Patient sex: F
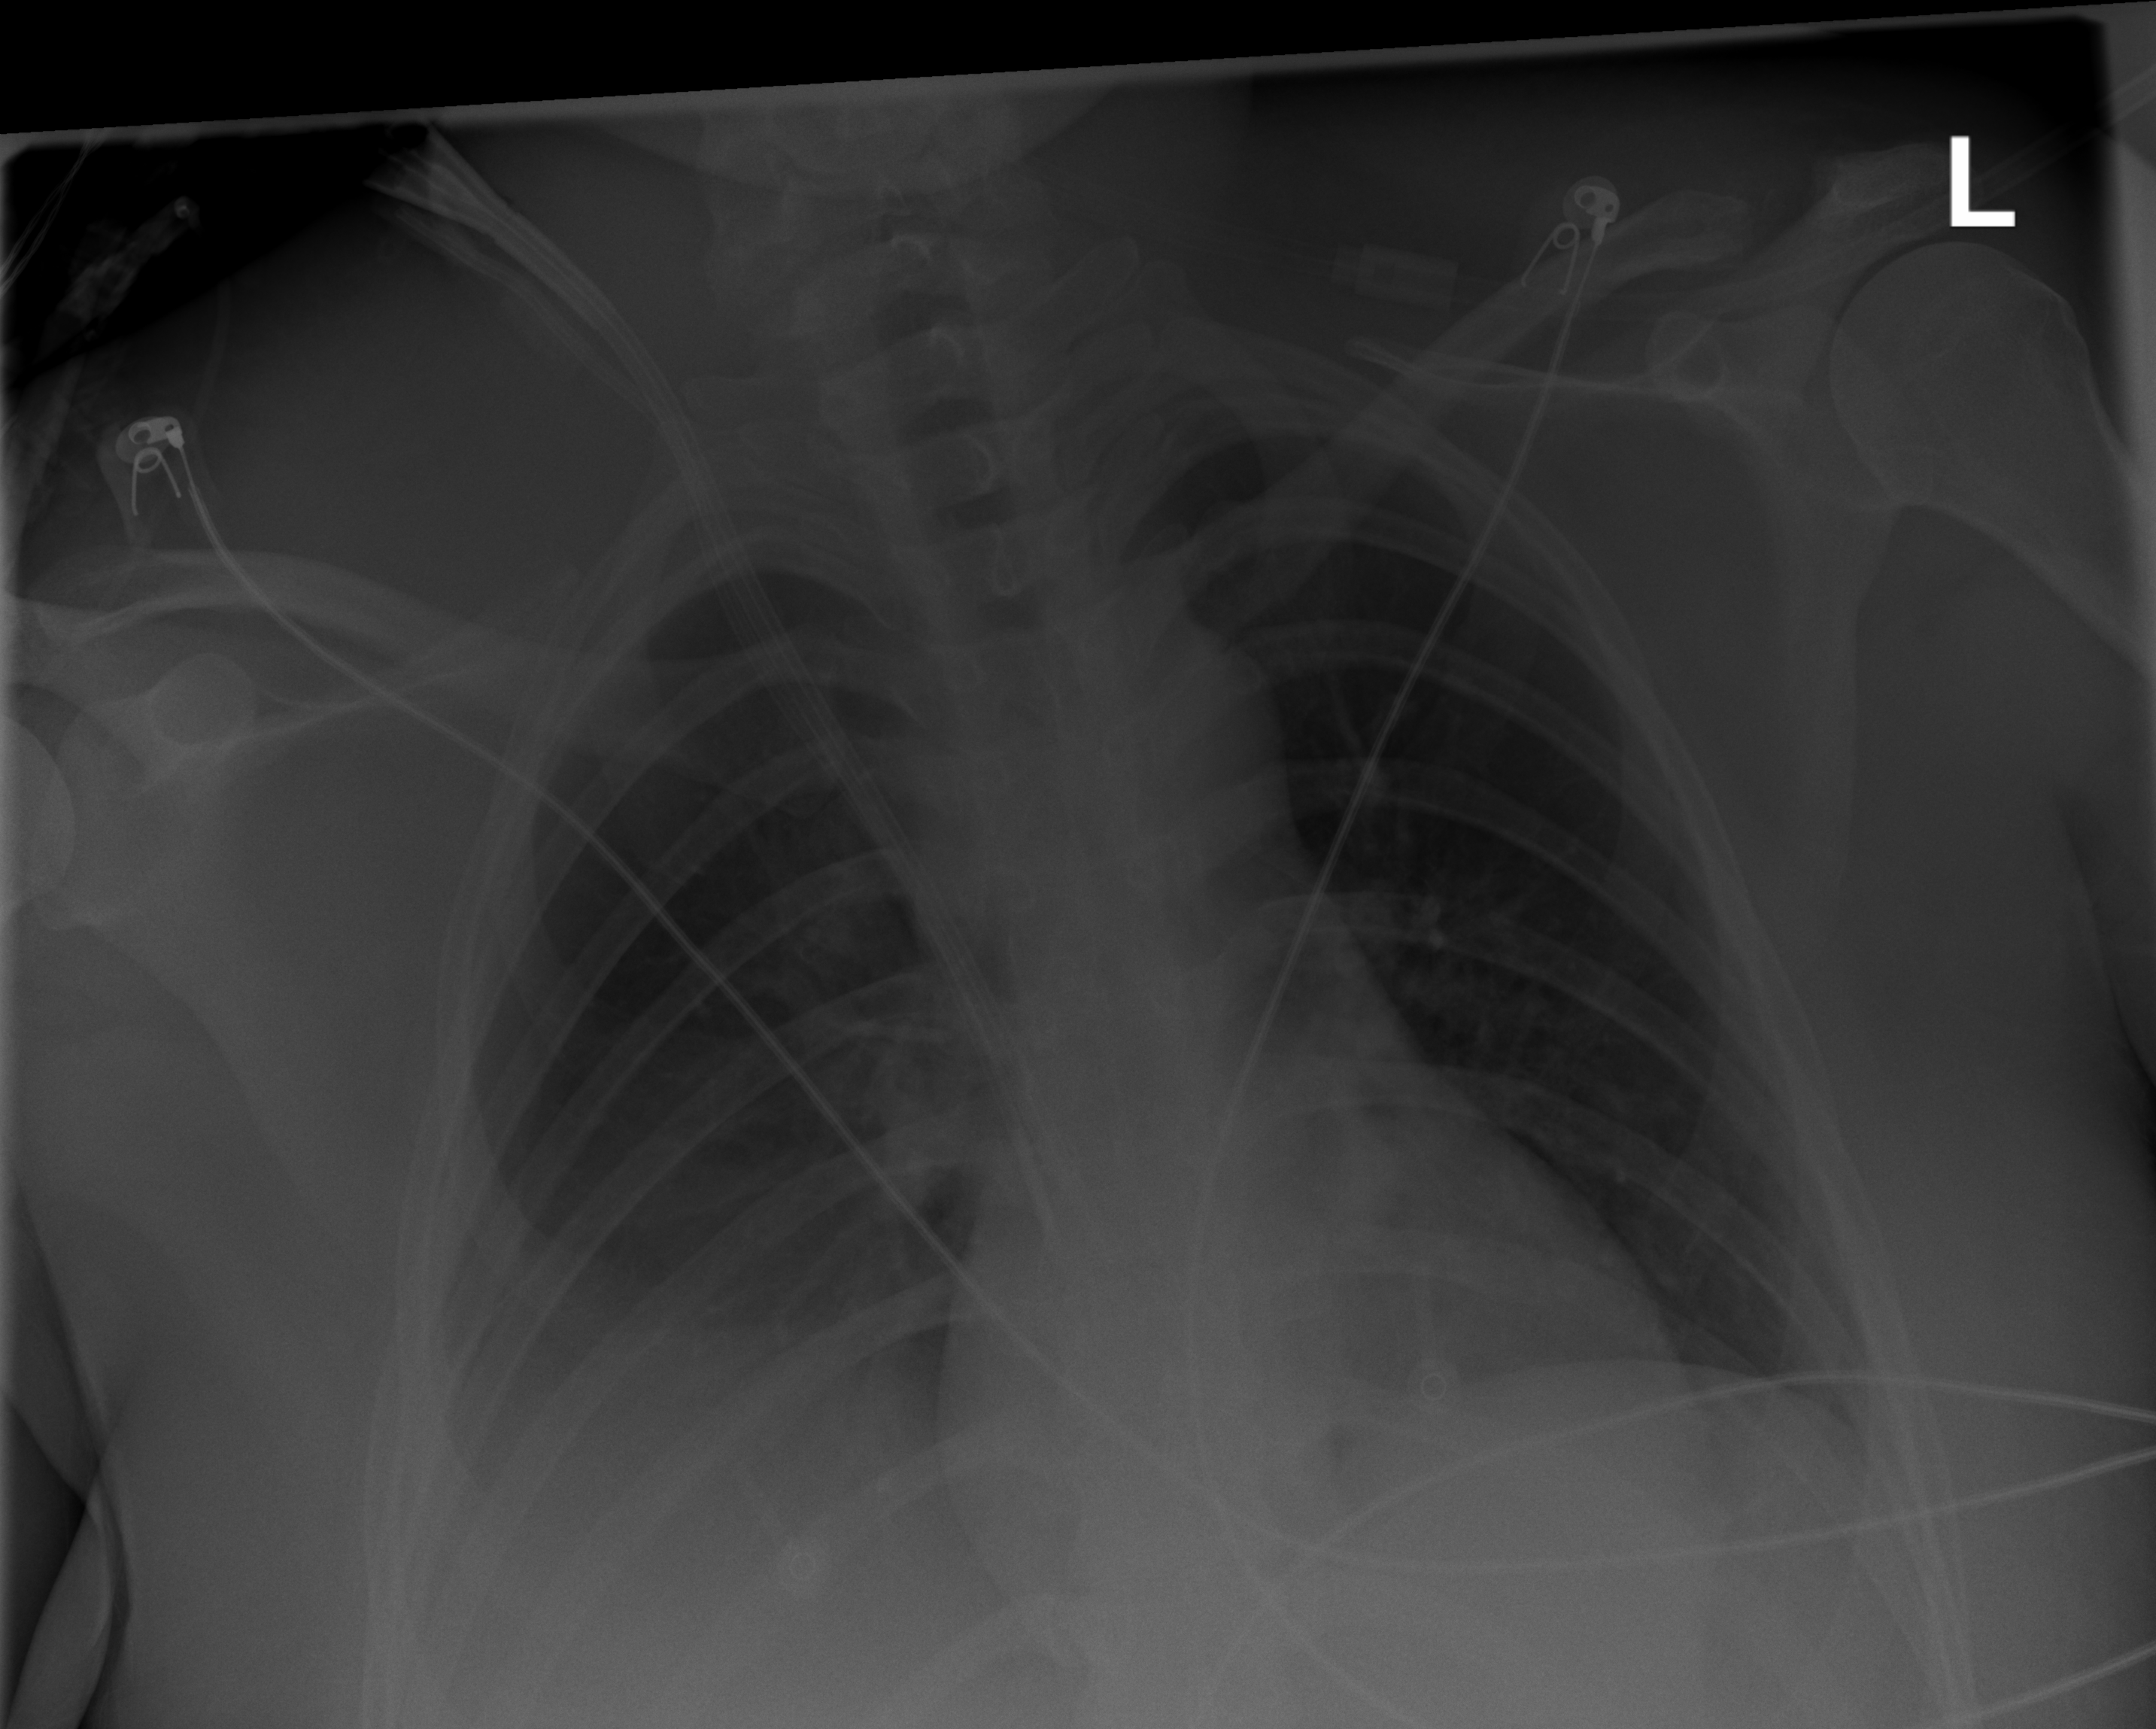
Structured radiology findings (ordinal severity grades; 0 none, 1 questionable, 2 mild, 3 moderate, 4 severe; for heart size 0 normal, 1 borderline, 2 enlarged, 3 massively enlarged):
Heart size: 0
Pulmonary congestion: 0
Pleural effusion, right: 2
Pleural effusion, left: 0
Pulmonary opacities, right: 0
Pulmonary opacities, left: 0
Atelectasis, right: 2
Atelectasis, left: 0